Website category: auto
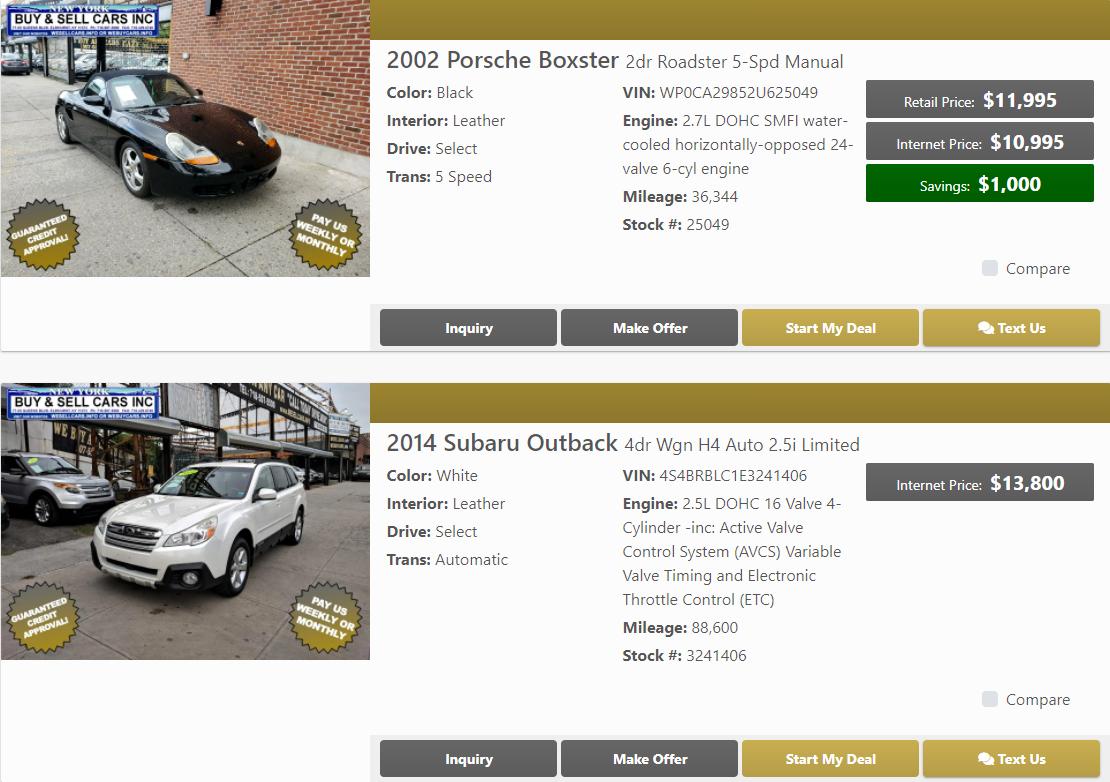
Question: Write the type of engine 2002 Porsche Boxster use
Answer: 2.7L DOHC SMFI water-cooled horizontally-opposed 24-valve 6-cyl engine

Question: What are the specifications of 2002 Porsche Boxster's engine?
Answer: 2.7L DOHC SMFI water-cooled horizontally-opposed 24-valve 6-cyl engine

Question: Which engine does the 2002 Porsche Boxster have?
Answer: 2.7L DOHC SMFI water-cooled horizontally-opposed 24-valve 6-cyl engine

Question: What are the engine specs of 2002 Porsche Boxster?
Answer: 2.7L DOHC SMFI water-cooled horizontally-opposed 24-valve 6-cyl engine

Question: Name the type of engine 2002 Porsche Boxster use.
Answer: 2.7L DOHC SMFI water-cooled horizontally-opposed 24-valve 6-cyl engine

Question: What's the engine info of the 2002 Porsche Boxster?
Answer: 2.7L DOHC SMFI water-cooled horizontally-opposed 24-valve 6-cyl engine

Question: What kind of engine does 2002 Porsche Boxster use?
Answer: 2.7L DOHC SMFI water-cooled horizontally-opposed 24-valve 6-cyl engine

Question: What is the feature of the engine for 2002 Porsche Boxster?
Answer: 2.7L DOHC SMFI water-cooled horizontally-opposed 24-valve 6-cyl engine

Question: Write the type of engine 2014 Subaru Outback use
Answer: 2.5L DOHC 16 Valve 4-Cylinder -inc: Active Valve Control System (AVCS) Variable Valve Timing and Electronic Throttle Control (ETC)

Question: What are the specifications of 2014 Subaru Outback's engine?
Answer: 2.5L DOHC 16 Valve 4-Cylinder -inc: Active Valve Control System (AVCS) Variable Valve Timing and Electronic Throttle Control (ETC)

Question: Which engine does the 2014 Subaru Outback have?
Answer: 2.5L DOHC 16 Valve 4-Cylinder -inc: Active Valve Control System (AVCS) Variable Valve Timing and Electronic Throttle Control (ETC)

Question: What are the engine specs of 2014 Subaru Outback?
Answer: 2.5L DOHC 16 Valve 4-Cylinder -inc: Active Valve Control System (AVCS) Variable Valve Timing and Electronic Throttle Control (ETC)

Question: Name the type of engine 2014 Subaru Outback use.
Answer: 2.5L DOHC 16 Valve 4-Cylinder -inc: Active Valve Control System (AVCS) Variable Valve Timing and Electronic Throttle Control (ETC)

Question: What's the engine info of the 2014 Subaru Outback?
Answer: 2.5L DOHC 16 Valve 4-Cylinder -inc: Active Valve Control System (AVCS) Variable Valve Timing and Electronic Throttle Control (ETC)

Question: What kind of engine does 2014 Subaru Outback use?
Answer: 2.5L DOHC 16 Valve 4-Cylinder -inc: Active Valve Control System (AVCS) Variable Valve Timing and Electronic Throttle Control (ETC)

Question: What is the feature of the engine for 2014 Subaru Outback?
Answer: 2.5L DOHC 16 Valve 4-Cylinder -inc: Active Valve Control System (AVCS) Variable Valve Timing and Electronic Throttle Control (ETC)

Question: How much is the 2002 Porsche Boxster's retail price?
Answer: $11,995

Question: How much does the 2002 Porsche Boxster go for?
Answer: $11,995

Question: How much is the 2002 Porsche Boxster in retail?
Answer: $11,995

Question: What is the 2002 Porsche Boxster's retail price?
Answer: $11,995

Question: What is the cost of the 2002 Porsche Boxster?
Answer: $11,995

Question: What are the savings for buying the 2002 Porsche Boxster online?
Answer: $1,000

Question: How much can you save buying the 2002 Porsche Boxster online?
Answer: $1,000

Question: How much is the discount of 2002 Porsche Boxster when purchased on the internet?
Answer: $1,000

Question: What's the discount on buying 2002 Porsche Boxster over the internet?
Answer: $1,000

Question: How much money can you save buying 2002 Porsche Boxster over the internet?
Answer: $1,000

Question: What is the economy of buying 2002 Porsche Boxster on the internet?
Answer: $1,000

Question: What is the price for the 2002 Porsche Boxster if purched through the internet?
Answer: $10,995

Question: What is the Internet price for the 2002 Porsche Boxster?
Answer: $10,995

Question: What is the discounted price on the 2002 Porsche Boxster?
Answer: $10,995

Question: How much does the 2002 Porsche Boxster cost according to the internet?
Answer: $10,995

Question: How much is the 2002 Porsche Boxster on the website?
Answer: $10,995

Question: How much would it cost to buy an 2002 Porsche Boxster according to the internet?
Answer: $10,995

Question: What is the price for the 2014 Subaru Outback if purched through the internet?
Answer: $13,800

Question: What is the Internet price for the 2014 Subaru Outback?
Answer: $13,800

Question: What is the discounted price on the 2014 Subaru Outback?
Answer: $13,800

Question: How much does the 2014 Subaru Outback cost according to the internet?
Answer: $13,800

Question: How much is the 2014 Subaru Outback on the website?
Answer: $13,800

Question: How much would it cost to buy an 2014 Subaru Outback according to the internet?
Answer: $13,800

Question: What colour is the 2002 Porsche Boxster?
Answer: Black

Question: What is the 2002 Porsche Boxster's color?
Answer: Black

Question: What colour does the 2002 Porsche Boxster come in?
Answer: Black

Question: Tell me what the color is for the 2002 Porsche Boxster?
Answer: Black

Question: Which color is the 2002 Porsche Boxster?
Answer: Black

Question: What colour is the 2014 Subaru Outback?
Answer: White

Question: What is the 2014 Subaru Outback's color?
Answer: White

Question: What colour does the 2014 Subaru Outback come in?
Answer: White

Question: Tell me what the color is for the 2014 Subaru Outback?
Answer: White

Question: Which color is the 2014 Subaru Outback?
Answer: White

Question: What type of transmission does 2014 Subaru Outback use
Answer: Automatic

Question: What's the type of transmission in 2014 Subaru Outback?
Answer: Automatic

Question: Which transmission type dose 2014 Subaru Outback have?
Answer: Automatic

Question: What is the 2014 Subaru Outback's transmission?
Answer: Automatic

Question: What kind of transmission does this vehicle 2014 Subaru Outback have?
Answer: Automatic

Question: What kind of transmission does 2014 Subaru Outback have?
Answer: Automatic

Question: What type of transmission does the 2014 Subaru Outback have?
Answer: Automatic

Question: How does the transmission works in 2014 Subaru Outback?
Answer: Automatic

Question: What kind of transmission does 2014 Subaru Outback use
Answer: Automatic

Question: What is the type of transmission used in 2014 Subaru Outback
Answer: Automatic

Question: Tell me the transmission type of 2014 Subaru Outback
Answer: Automatic

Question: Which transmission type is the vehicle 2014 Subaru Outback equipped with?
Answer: Automatic

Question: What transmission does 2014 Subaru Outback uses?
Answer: Automatic

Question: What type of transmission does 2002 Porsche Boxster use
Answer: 5 Speed

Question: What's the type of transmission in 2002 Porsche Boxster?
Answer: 5 Speed